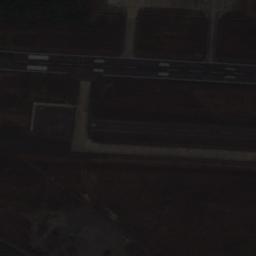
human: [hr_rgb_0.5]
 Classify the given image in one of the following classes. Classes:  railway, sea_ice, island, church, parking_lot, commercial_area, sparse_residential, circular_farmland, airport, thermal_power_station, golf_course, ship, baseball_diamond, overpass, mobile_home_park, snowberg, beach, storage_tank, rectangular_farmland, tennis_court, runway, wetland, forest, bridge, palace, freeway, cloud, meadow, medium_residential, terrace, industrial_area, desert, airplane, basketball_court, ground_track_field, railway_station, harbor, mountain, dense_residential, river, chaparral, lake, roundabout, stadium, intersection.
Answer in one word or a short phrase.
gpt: runway